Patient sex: F
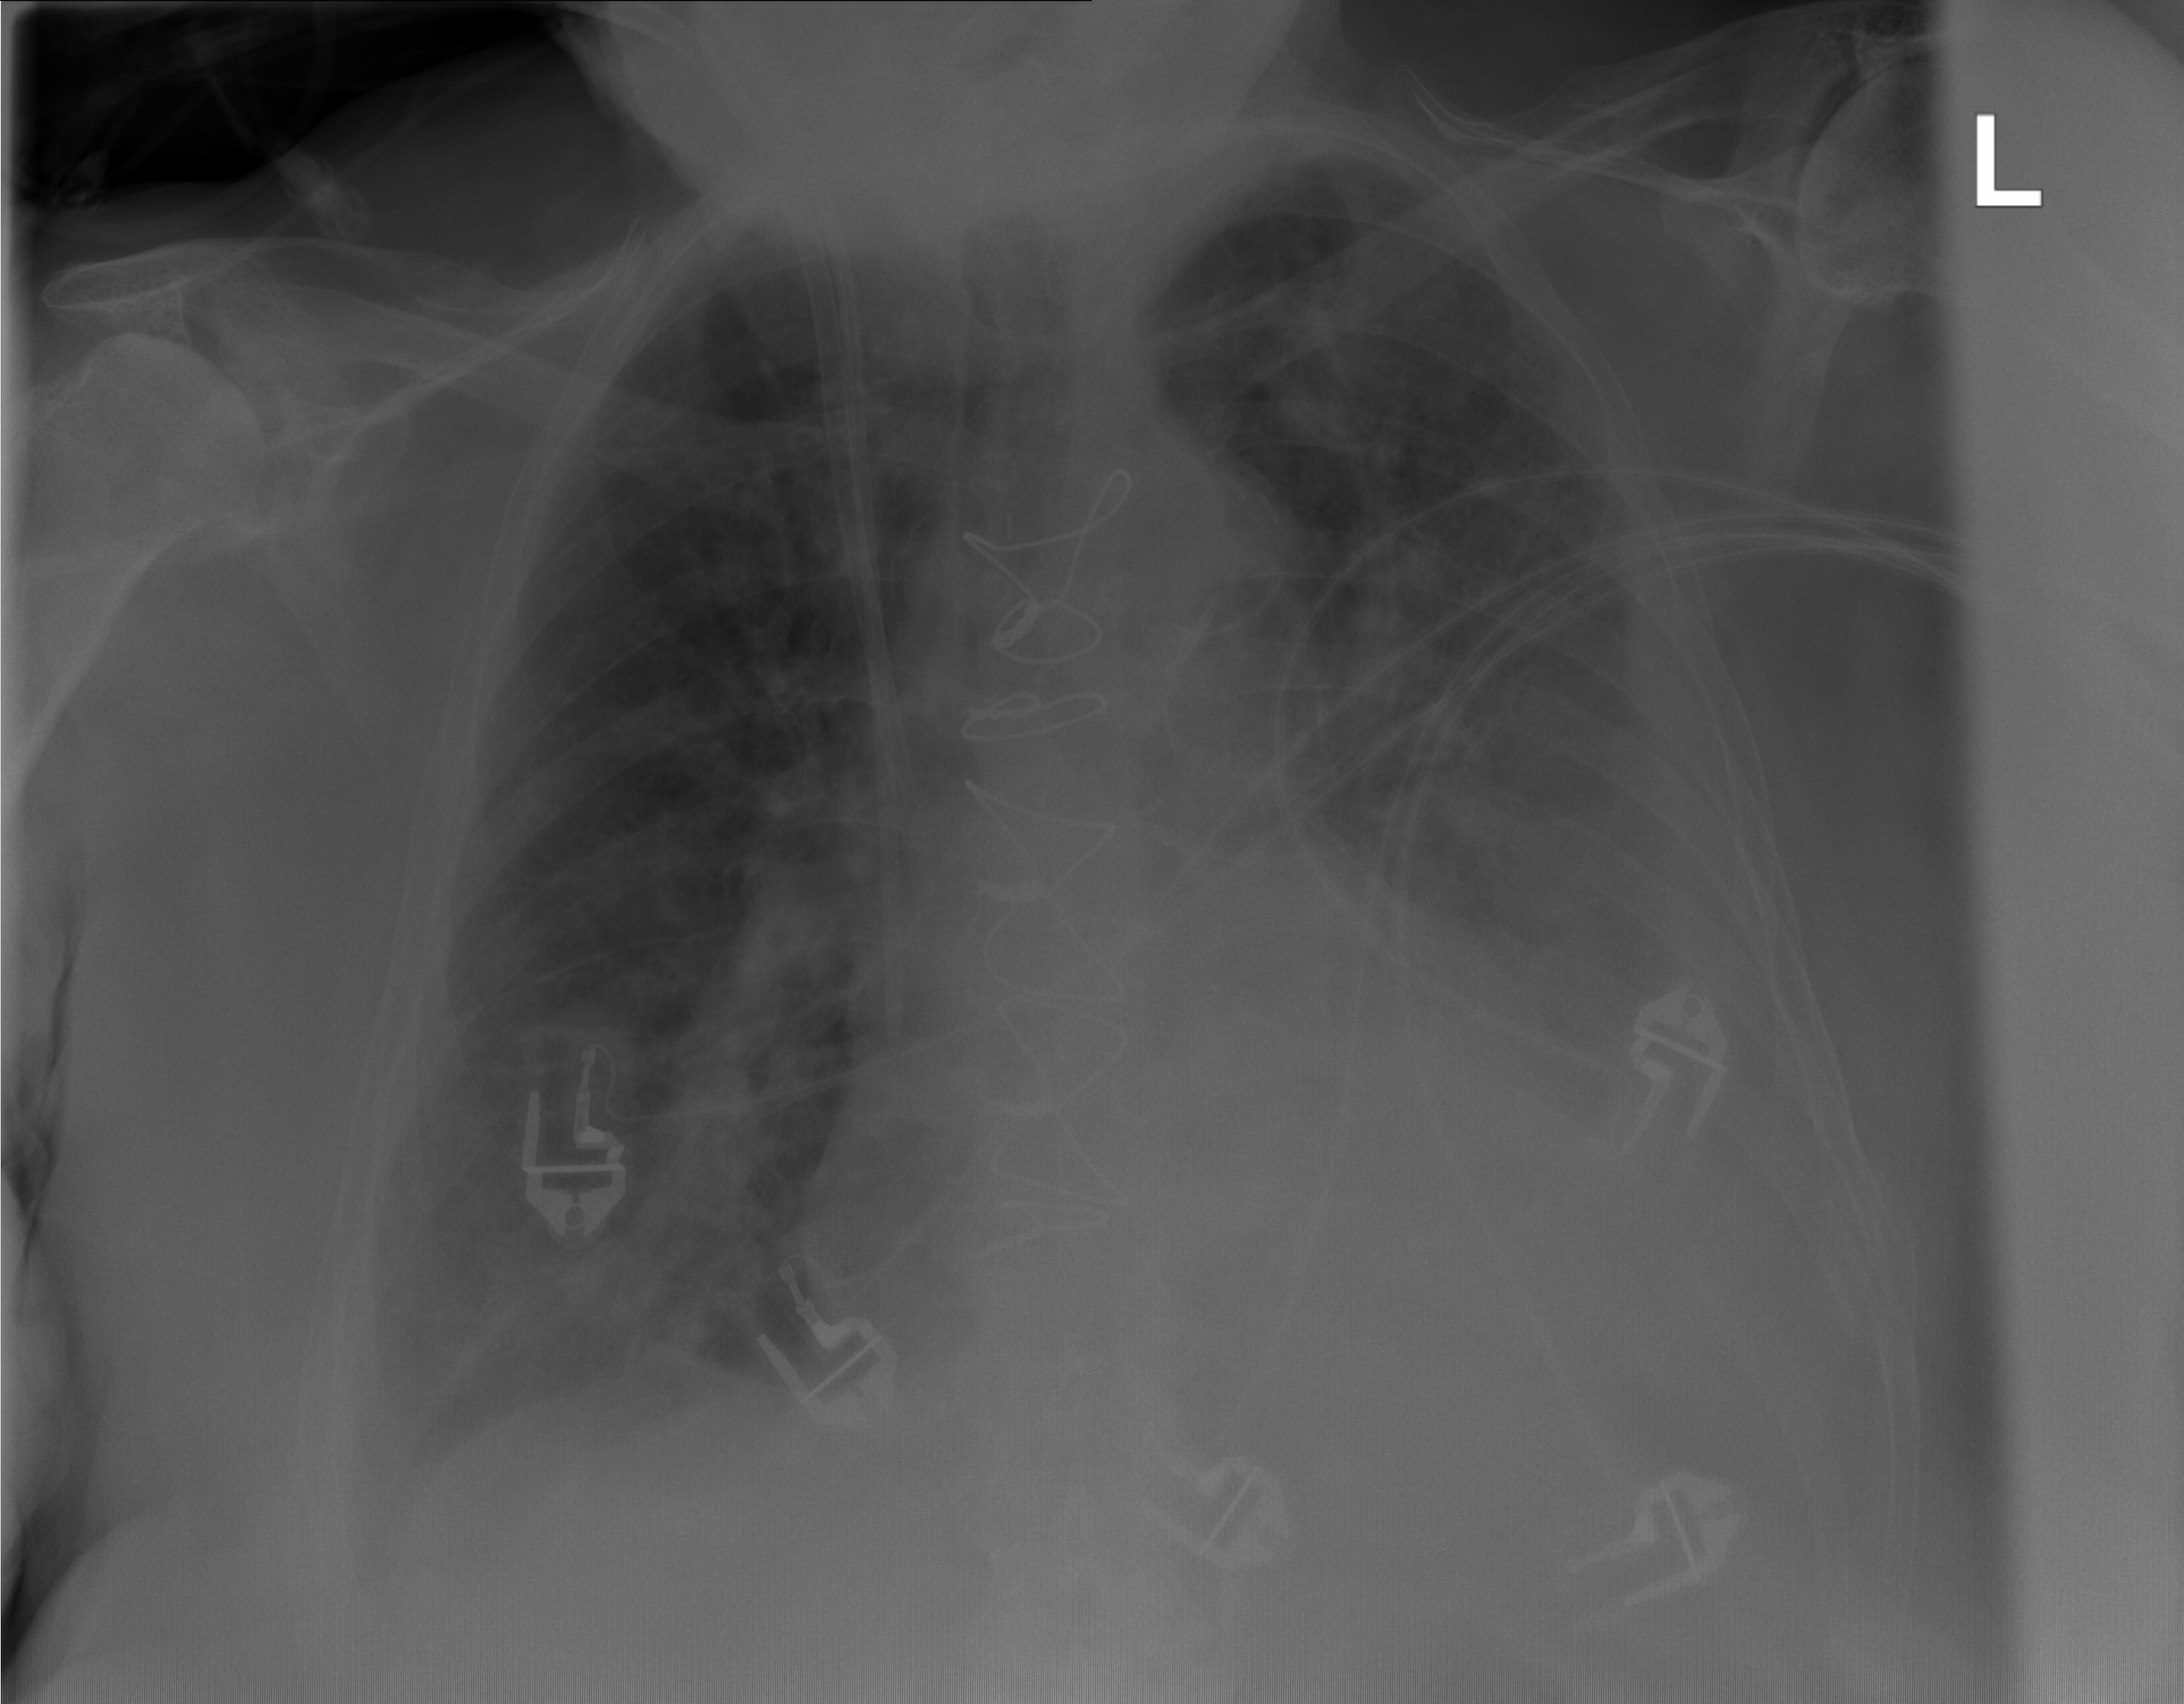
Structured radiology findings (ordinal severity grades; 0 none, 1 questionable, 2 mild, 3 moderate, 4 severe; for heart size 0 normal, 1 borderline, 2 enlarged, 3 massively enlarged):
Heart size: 2
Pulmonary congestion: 2
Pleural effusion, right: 2
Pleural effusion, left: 3
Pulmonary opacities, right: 3
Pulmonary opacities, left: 3
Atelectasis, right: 2
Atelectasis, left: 2